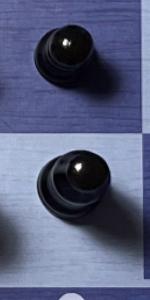
Label: Bishop_Black